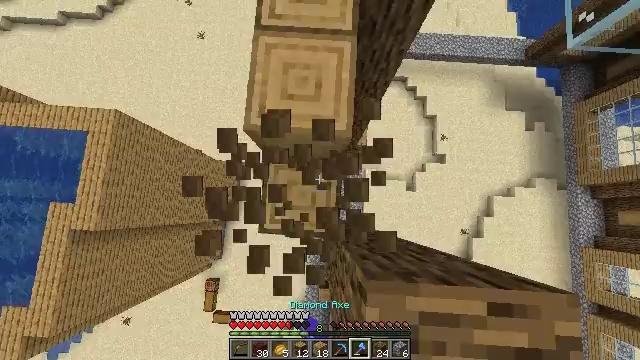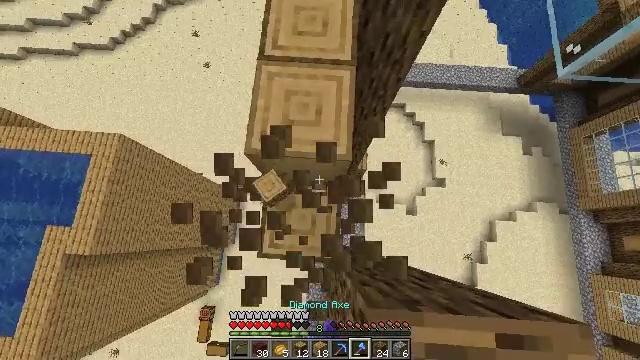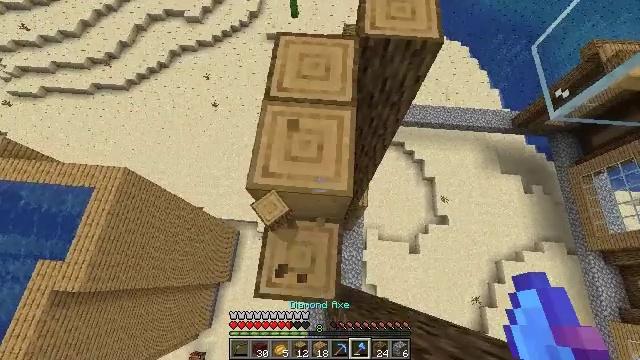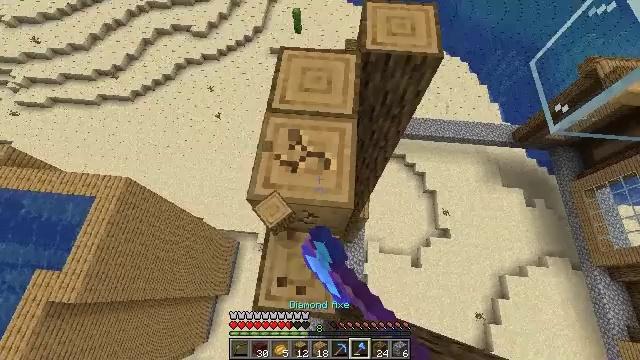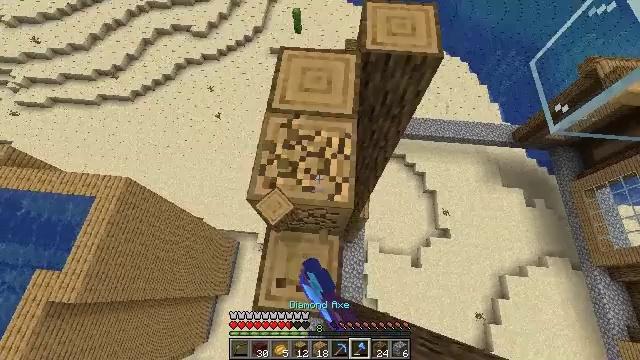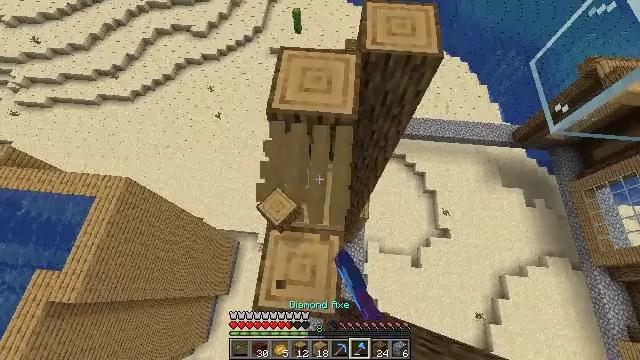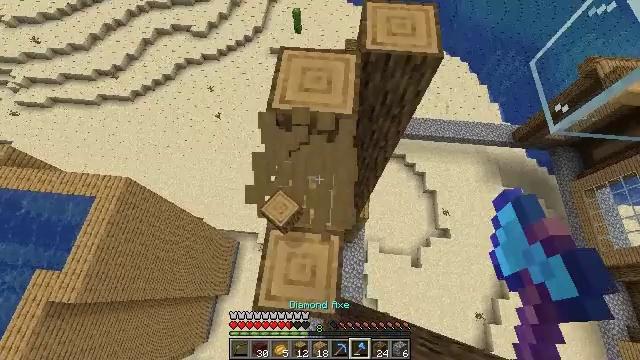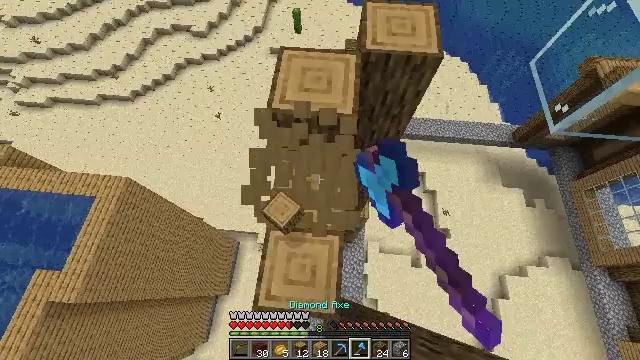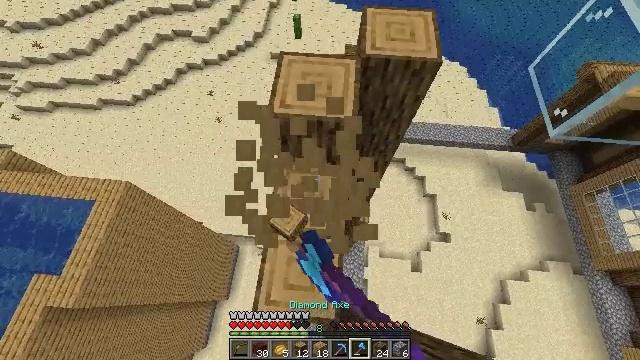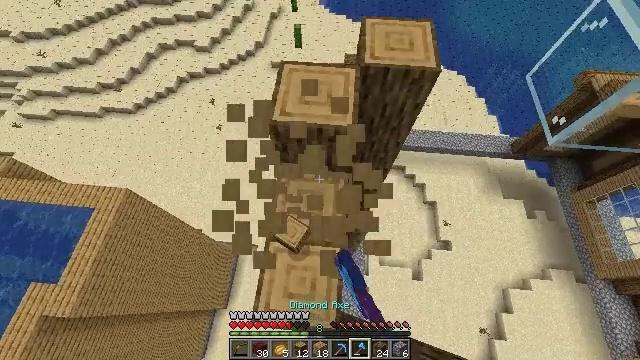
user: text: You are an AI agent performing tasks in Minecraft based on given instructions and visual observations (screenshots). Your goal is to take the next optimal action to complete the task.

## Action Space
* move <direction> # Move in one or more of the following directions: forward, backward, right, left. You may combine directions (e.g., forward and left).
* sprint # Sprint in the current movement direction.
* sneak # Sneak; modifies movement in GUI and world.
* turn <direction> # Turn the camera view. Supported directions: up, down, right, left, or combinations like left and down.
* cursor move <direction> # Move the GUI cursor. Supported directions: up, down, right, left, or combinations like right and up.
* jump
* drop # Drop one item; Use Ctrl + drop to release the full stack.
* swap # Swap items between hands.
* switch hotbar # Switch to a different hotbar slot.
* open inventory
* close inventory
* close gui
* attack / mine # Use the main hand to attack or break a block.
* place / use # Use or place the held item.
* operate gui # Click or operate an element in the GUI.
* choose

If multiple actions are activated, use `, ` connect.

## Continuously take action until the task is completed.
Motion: motion action
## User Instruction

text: Gather stripped oak log from a tree.
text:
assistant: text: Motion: sneak, turn up, attack / mine
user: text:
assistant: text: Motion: sneak, turn up, attack / mine
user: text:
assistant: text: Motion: sneak, turn up, attack / mine
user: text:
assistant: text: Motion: sneak, attack / mine
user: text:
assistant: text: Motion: sneak, attack / mine
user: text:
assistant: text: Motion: sneak, attack / mine
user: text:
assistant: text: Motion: sneak, attack / mine
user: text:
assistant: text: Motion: sneak, attack / mine
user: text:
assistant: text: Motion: sneak, turn up, attack / mine
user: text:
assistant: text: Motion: sneak, attack / mine